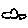
Label: car